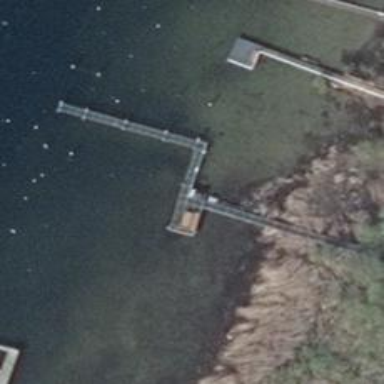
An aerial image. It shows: Man-made pier.